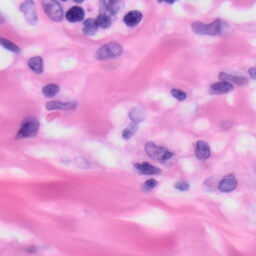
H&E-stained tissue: Skin